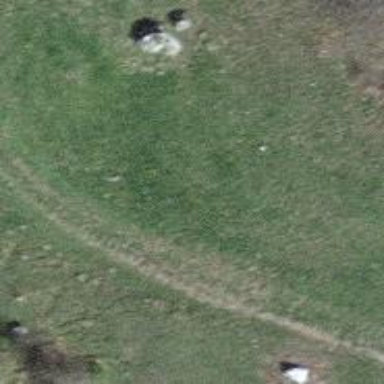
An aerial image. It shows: Unpaved path.